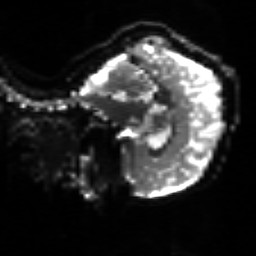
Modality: sbref
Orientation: sagittal
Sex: female
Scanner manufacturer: siemens
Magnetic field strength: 3 T
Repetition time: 5 s
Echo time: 0.071 s